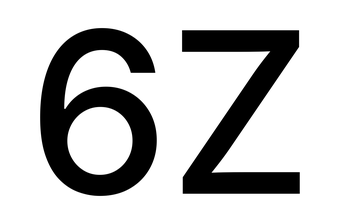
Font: Inter_Medium